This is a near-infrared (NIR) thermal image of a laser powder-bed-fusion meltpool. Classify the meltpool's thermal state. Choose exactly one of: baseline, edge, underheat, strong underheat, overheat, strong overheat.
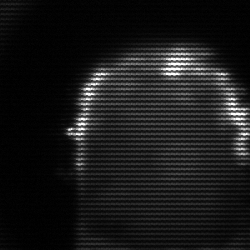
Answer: baseline